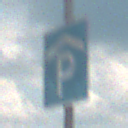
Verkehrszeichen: Parkhaus
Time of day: MorningAfternoon
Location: Outdoor (Nature)
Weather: PartlyCloudy
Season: NotSpecified
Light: Natural